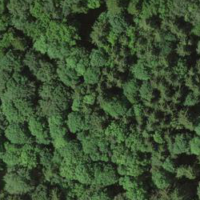
EUNIS habitat code: 44
Species observed at this site:
Fagus sylvatica